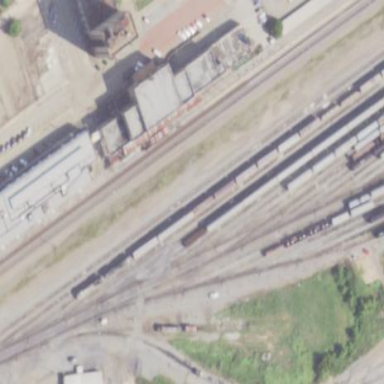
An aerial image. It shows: Train station building.